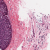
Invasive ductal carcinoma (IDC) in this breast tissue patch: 0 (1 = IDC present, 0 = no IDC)